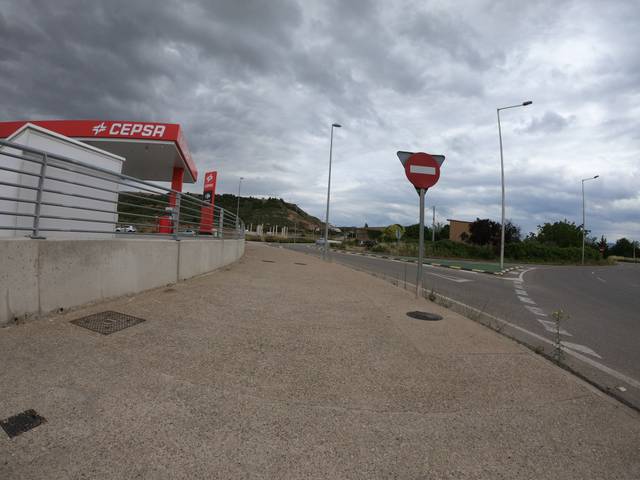
Region: Spain
Coordinates: 42.447, -2.419